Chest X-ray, AP view. Patient: 68 years old, sex F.
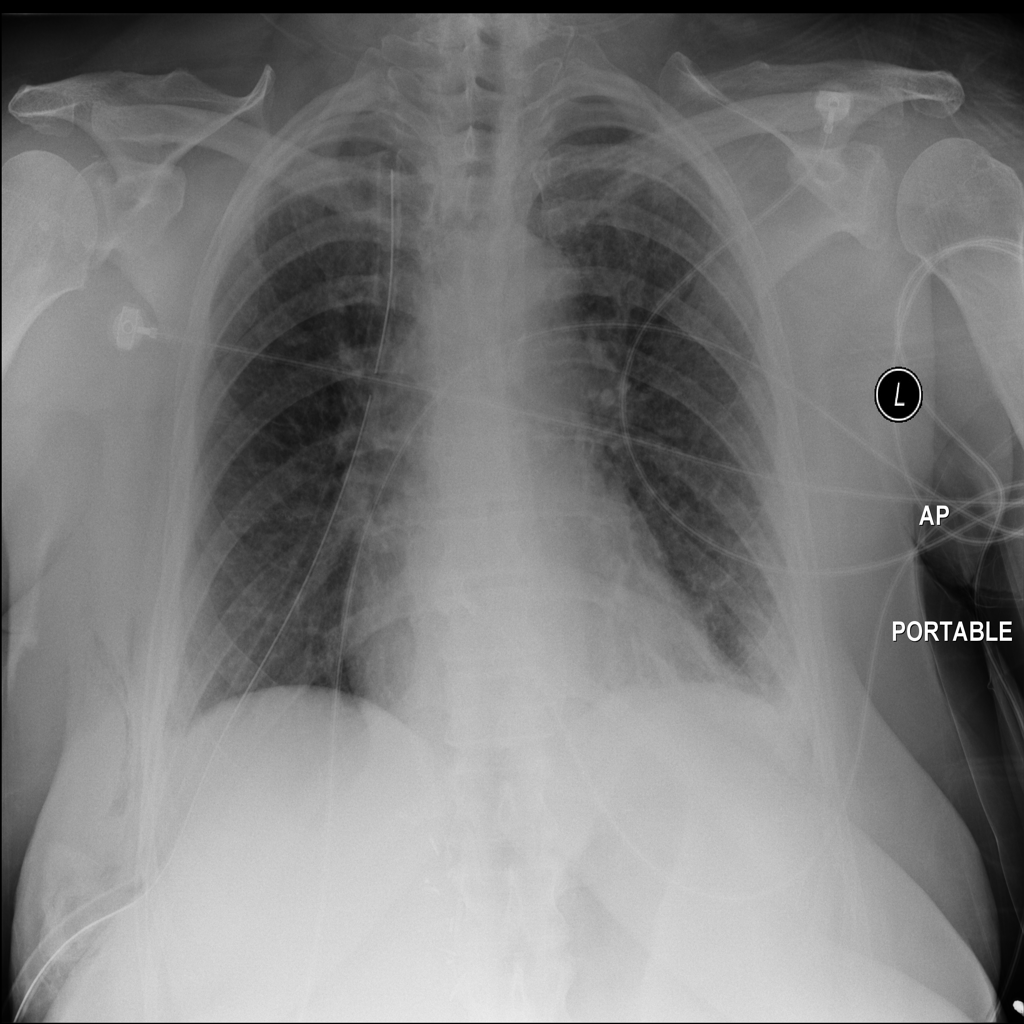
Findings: Emphysema, Mass